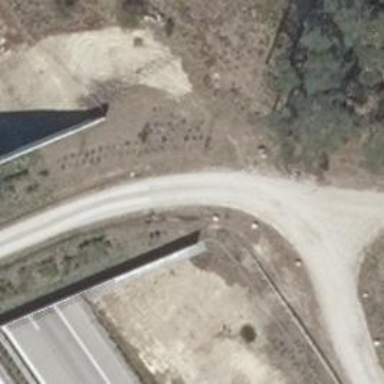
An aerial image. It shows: Track road with bridge.